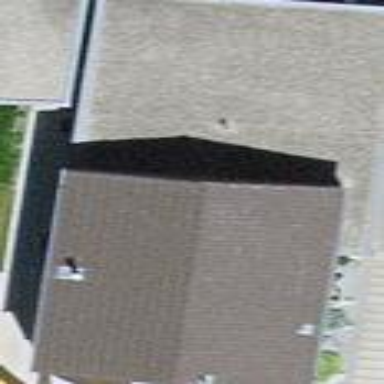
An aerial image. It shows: Detached building with gabled roof.